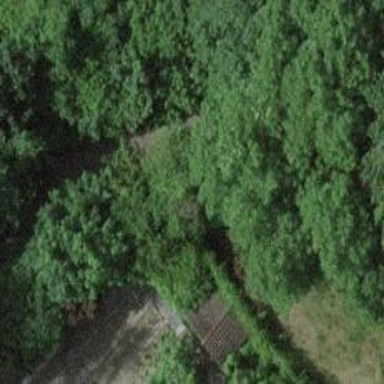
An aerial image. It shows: Retaining wall.